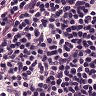
Metastatic tissue present: no